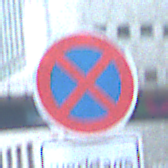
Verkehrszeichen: AbsolutesHalteverbot
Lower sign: ZeitangabenMitBeschraenkungAufWochentage1
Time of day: MorningAfternoon
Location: Outdoor (Urban)
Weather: PartlyCloudy
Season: NotSpecified
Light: Natural